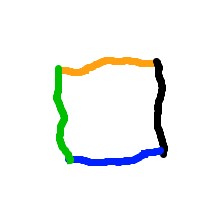
Shape: square